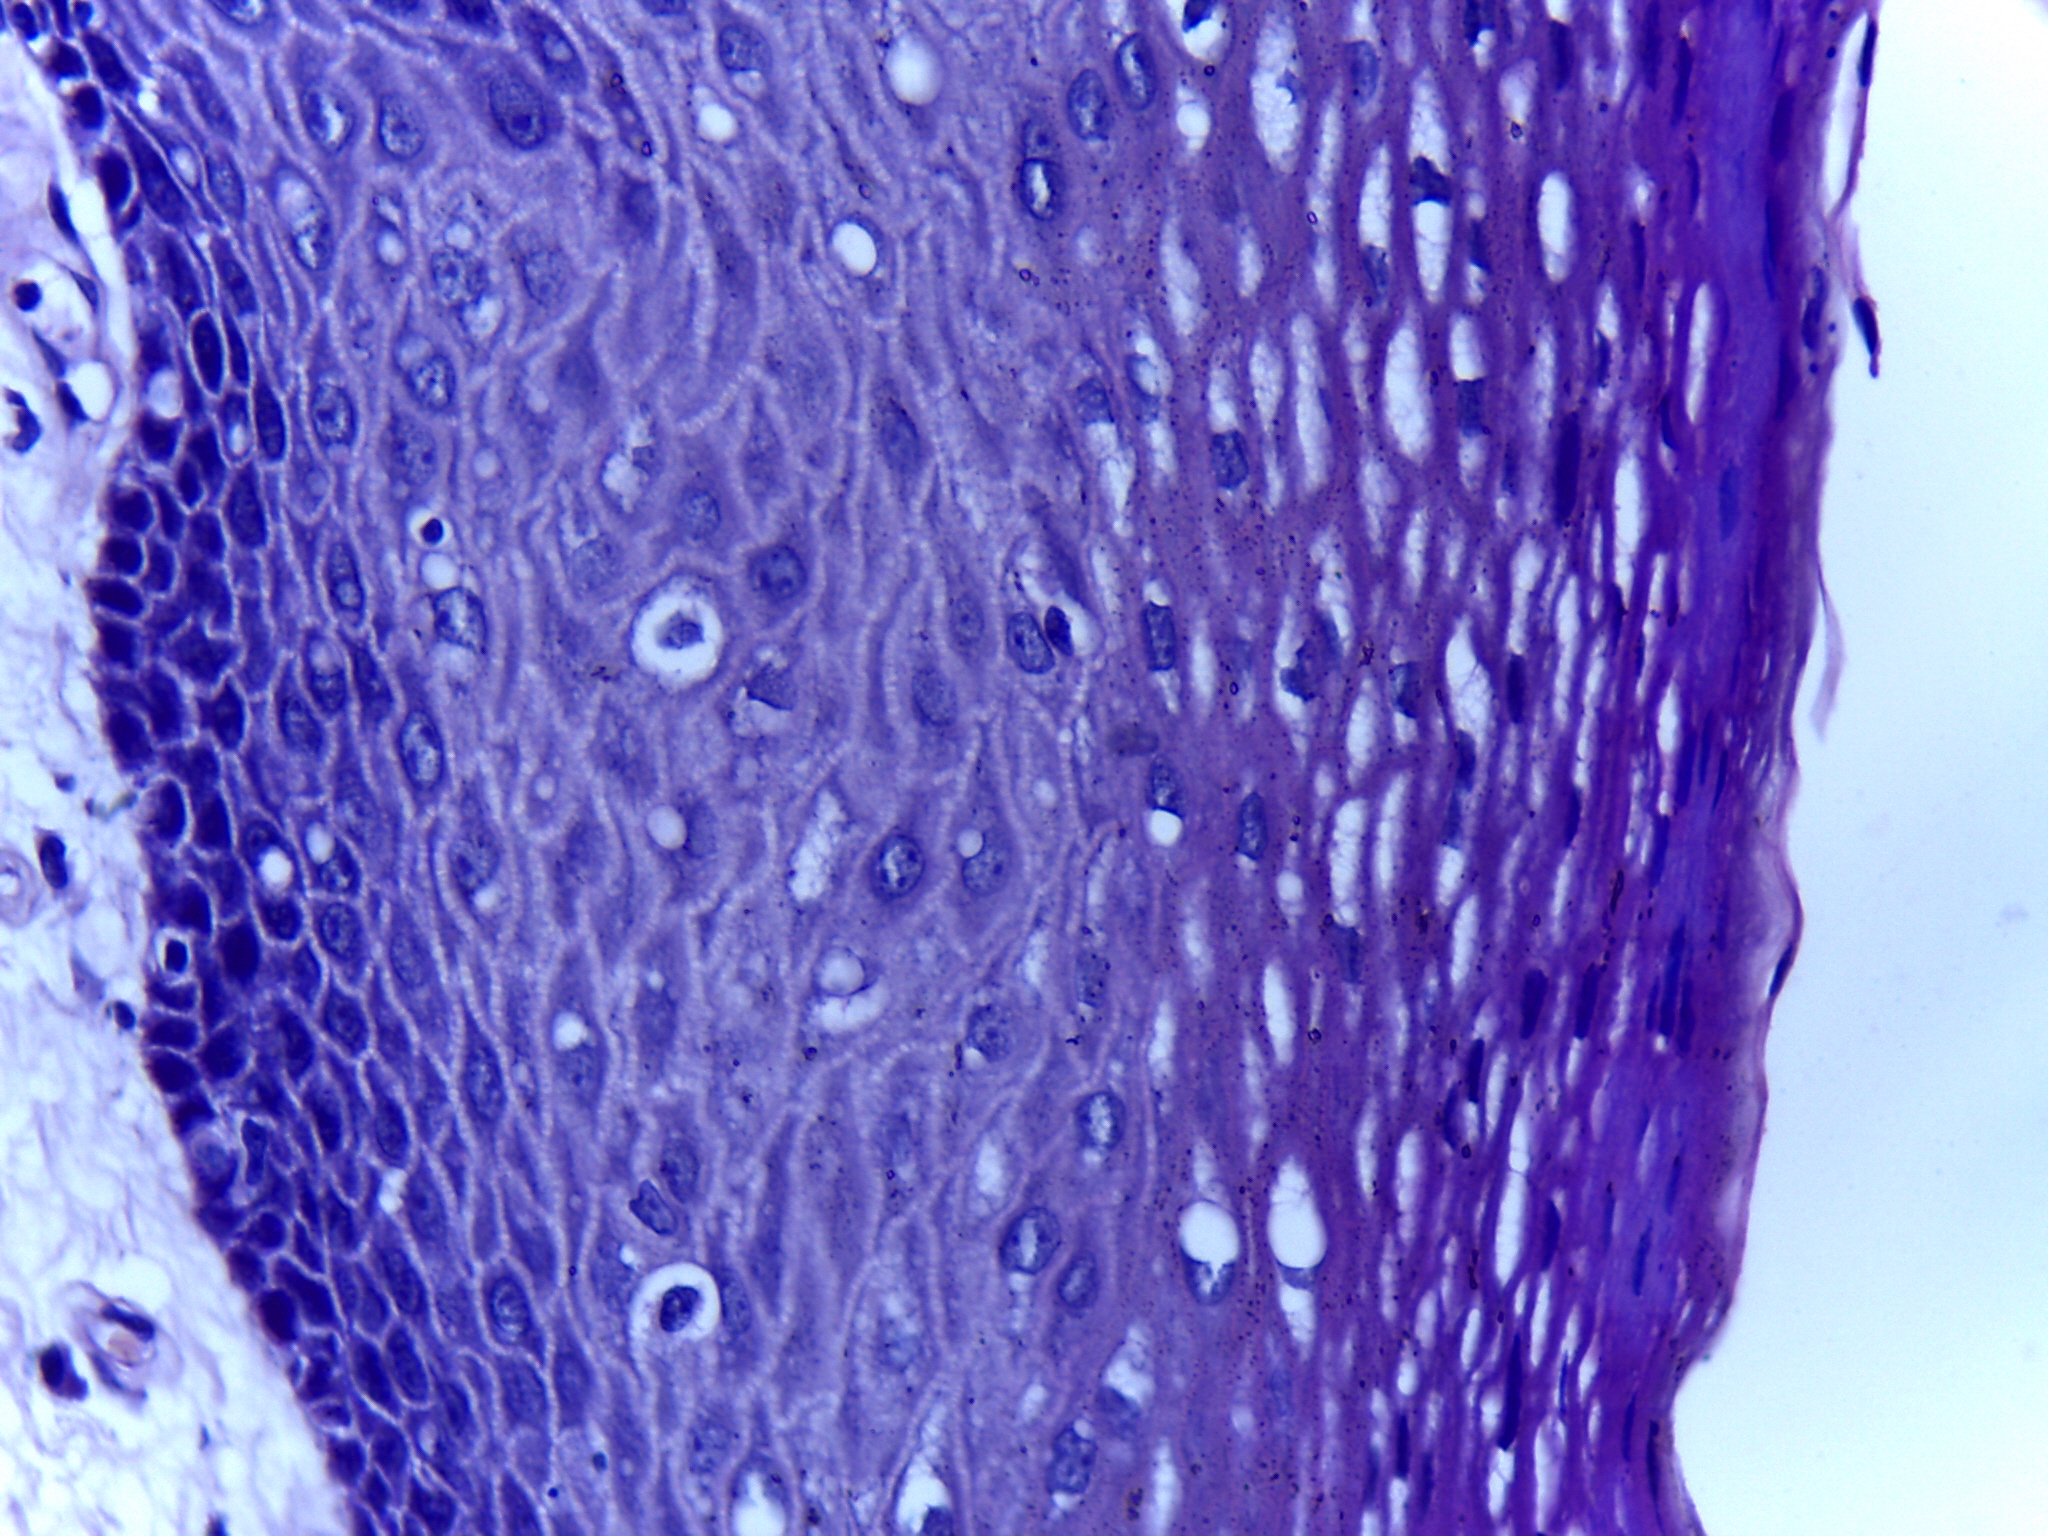
Diagnosis: OSCC